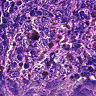
Metastatic tissue present: no